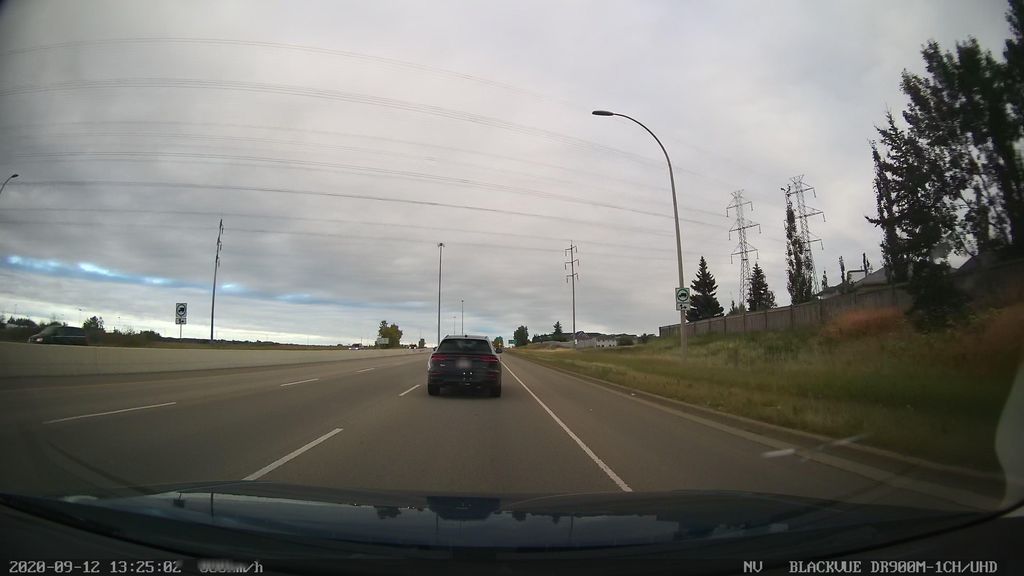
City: edmonton